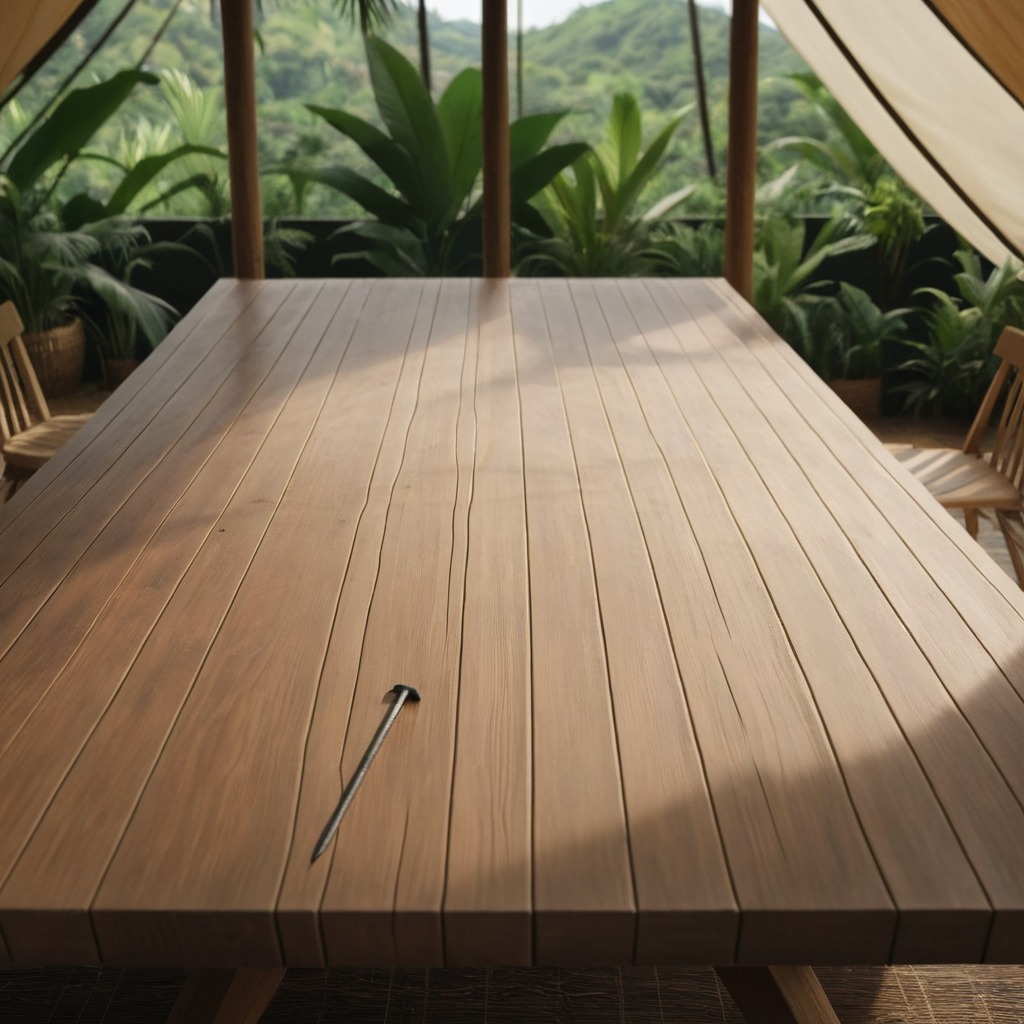
A iron nail lies on a wooden table inside a jungle field workshop tent.